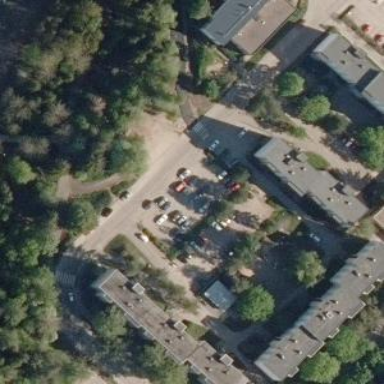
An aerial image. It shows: Parking area with surface.